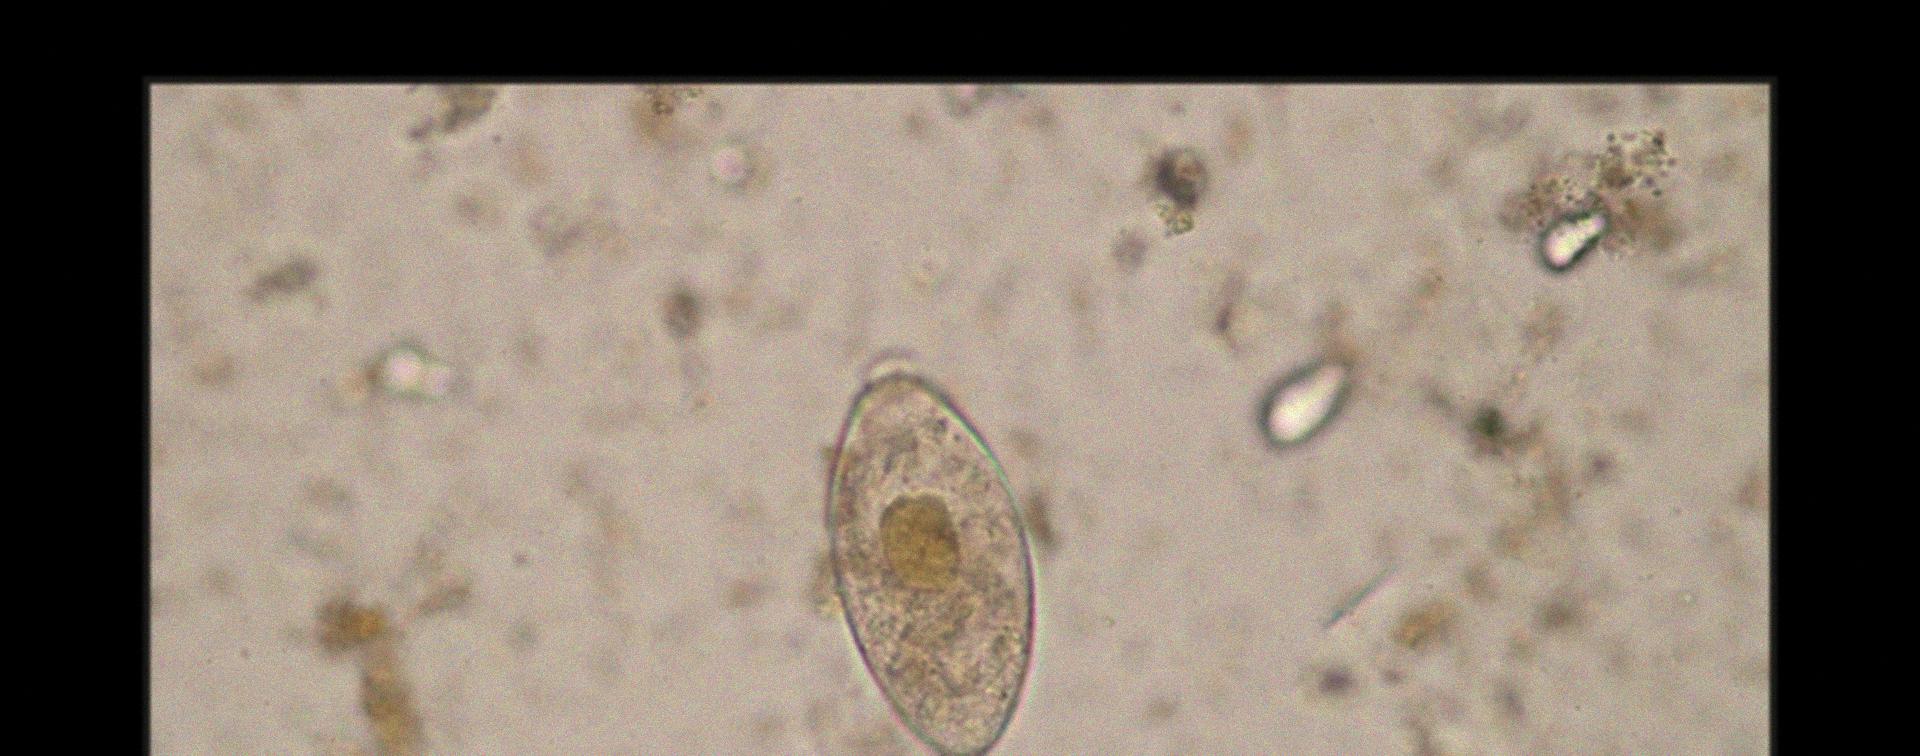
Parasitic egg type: Fasciolopsis buski